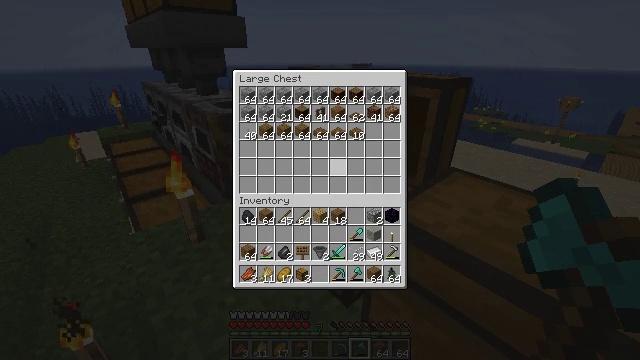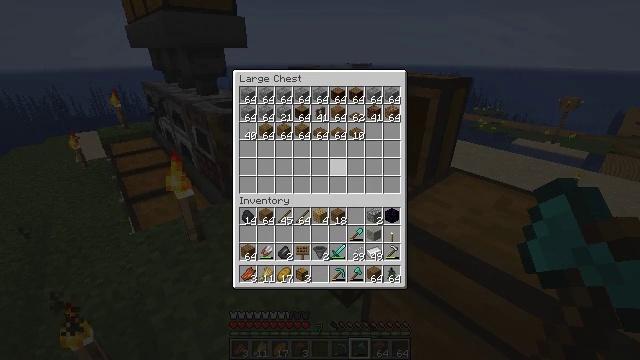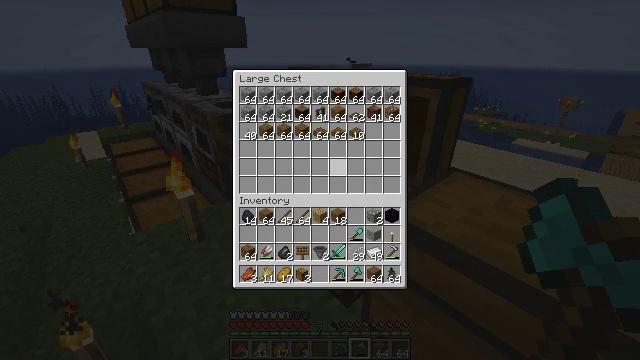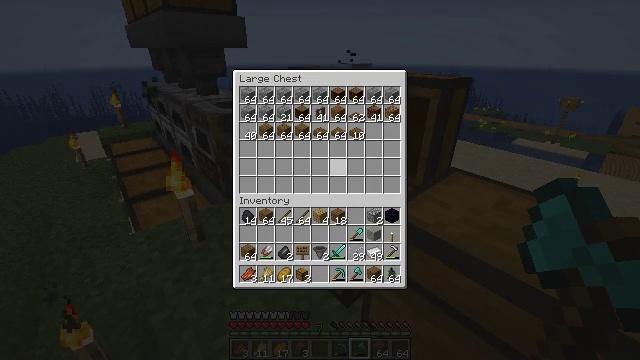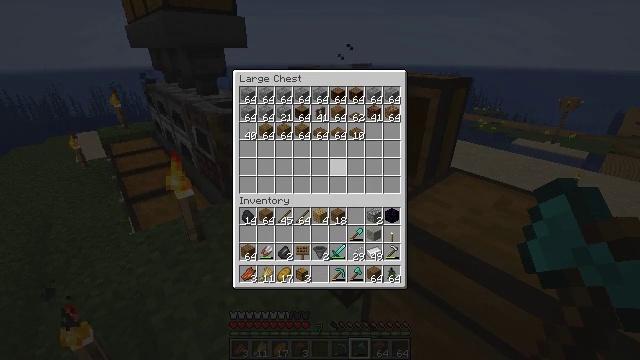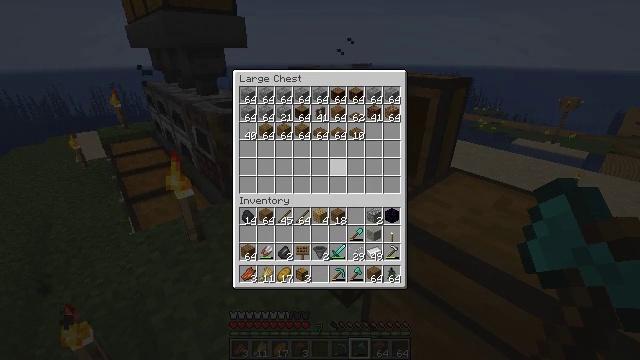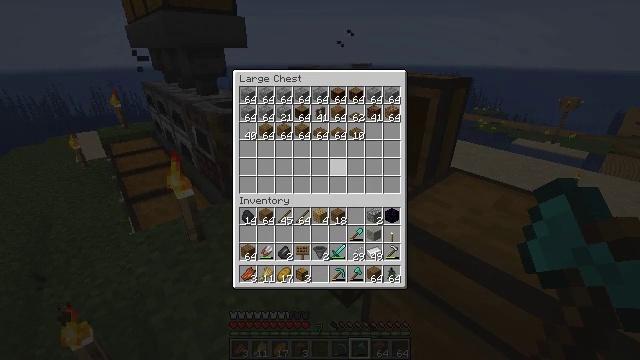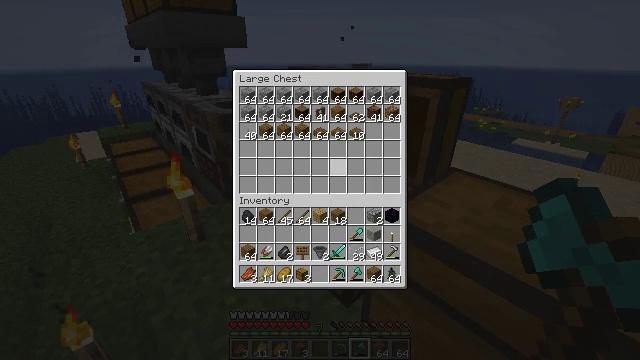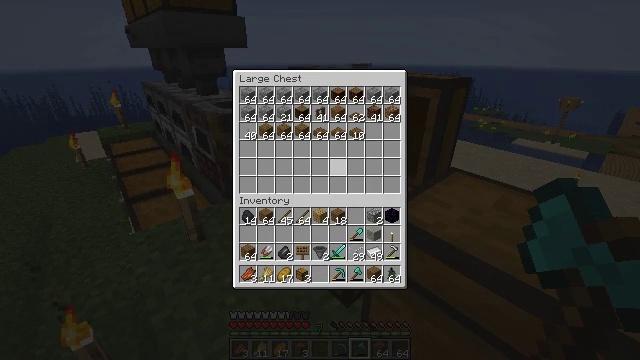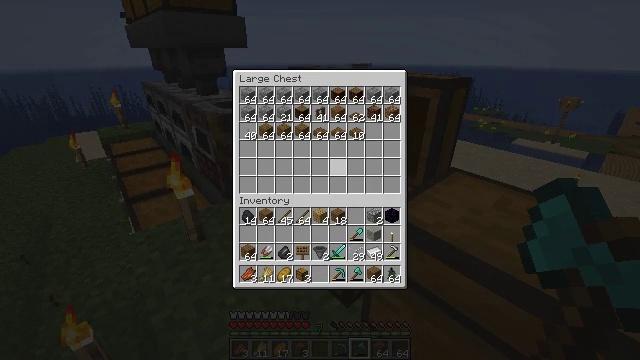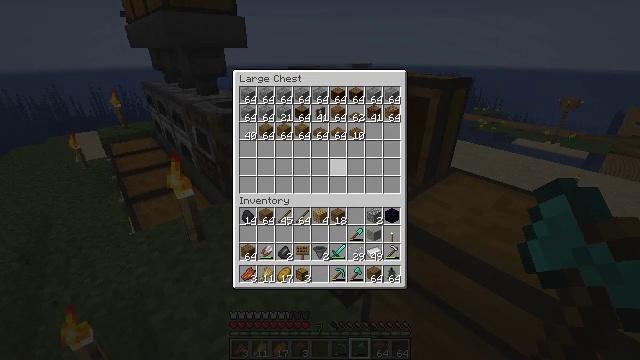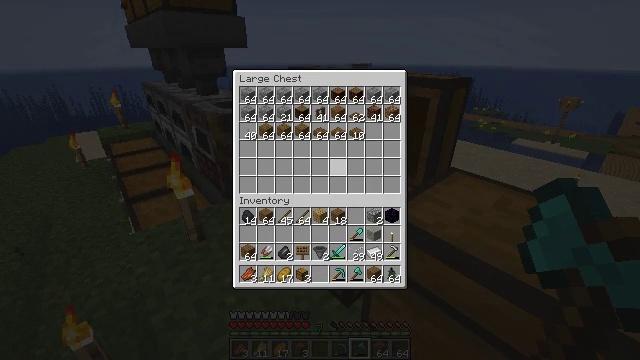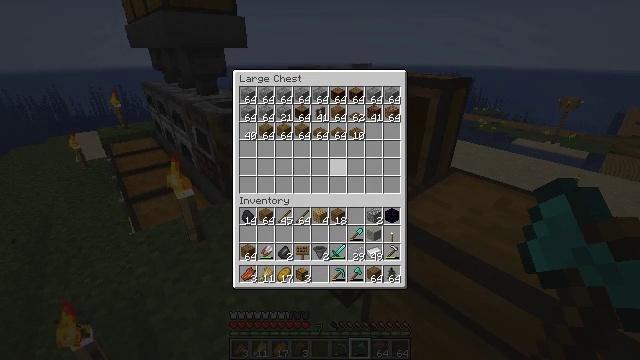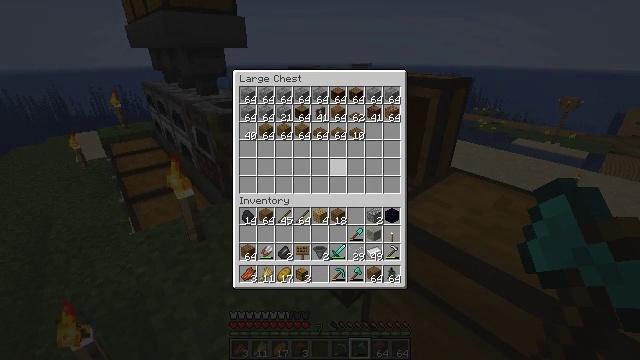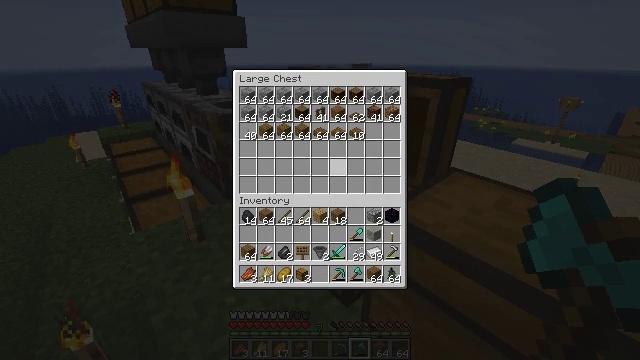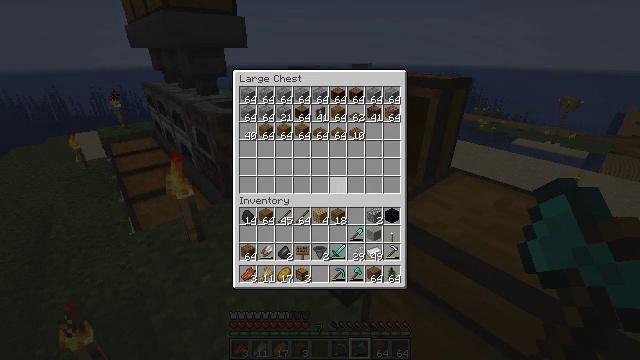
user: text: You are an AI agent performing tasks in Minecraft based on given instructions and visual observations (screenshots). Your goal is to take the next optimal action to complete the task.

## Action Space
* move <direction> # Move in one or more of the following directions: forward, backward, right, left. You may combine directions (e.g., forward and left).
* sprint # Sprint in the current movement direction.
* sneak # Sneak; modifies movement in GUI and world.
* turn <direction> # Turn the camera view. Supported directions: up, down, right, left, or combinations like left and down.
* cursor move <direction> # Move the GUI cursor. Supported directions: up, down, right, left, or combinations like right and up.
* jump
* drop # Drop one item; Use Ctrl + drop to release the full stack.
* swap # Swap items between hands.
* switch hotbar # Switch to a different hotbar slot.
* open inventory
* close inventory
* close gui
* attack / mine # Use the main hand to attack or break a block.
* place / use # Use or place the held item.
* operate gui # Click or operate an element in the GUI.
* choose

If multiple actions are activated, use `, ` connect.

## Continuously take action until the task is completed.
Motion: motion action
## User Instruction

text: Create a spruce sign with the crafting table.
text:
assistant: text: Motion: no_op
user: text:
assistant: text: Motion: no_op
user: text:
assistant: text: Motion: no_op
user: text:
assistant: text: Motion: no_op
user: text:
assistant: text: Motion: no_op
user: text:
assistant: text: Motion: no_op
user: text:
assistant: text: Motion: no_op
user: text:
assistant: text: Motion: no_op
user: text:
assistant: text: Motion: no_op
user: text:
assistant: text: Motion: no_op
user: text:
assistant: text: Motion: no_op
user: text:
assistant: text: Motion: no_op
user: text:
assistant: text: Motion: no_op
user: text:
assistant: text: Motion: no_op
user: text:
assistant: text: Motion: no_op
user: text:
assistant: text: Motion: no_op
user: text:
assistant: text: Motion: sneak, cursor move left and down
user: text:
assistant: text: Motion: sneak
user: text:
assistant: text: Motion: sneak
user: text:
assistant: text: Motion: sneak
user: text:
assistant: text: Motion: sneak
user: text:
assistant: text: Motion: sneak
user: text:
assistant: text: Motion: sneak
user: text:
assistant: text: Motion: sneak
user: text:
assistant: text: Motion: sneak
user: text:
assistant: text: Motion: sneak
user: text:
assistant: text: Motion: sneak
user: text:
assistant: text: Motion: sneak
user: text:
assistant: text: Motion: sneak
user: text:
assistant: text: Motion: sneak